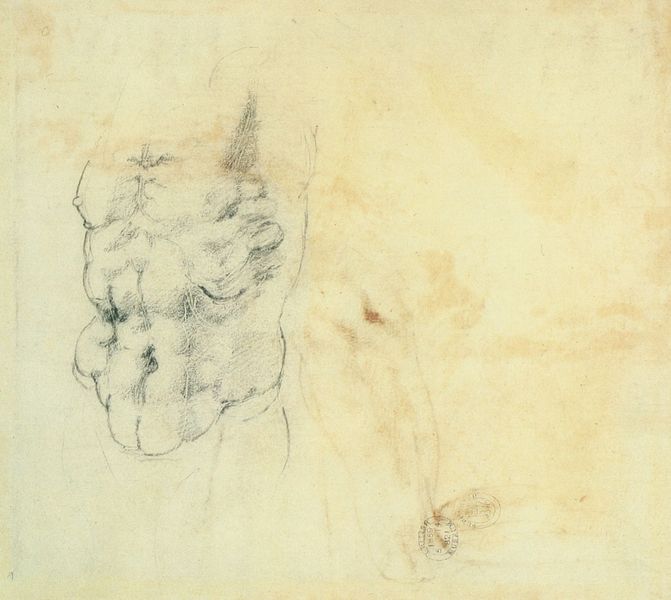
Titel: Studie für einen Sklaven
Künstler: Michelangelo
Institution: London,  British Museum
Schlagwörter: akt, körper, mann, gelb, braun, brust, schwarz, skizze, zeichnung, papier, felswand, muskeln, bauch, bauchnabel, torso, druck, bleistift, pergament, muskel, brus, muskulatur, rippe, oberkröper